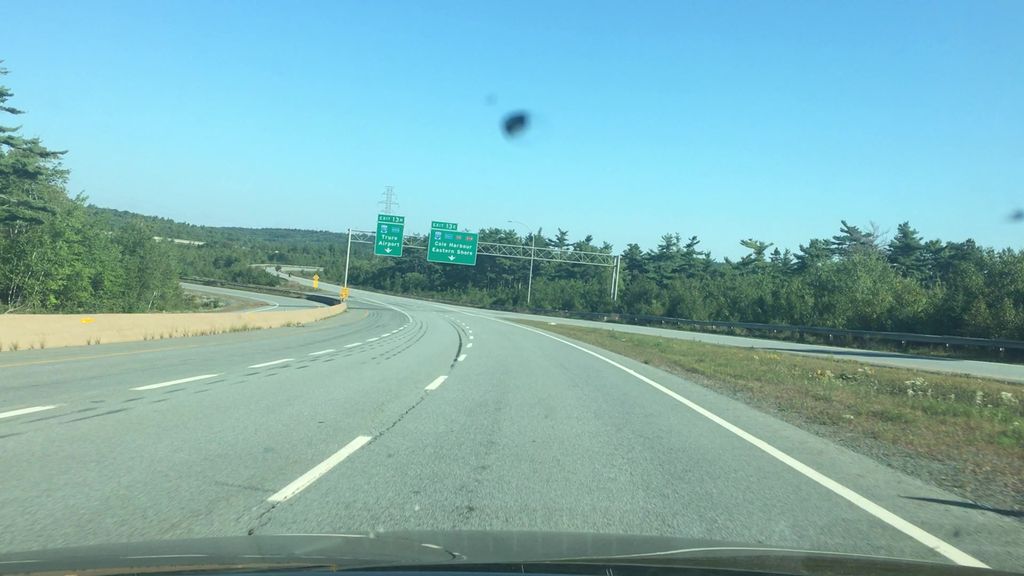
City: halifax